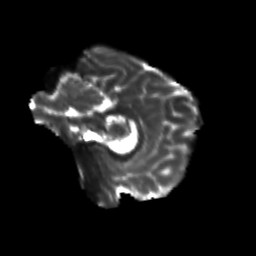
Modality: T2w
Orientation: sagittal
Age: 23
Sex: female
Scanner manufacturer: siemens
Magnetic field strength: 3 T
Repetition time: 3.5 s
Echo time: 0.125 s